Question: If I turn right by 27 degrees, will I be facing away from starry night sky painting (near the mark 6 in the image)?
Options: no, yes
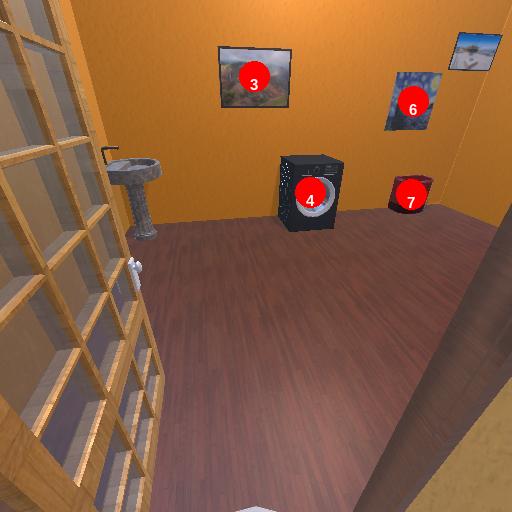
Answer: no